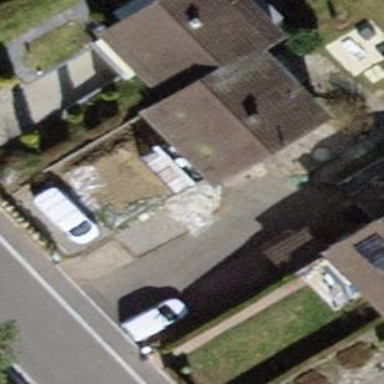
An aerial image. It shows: House with pitched roof.